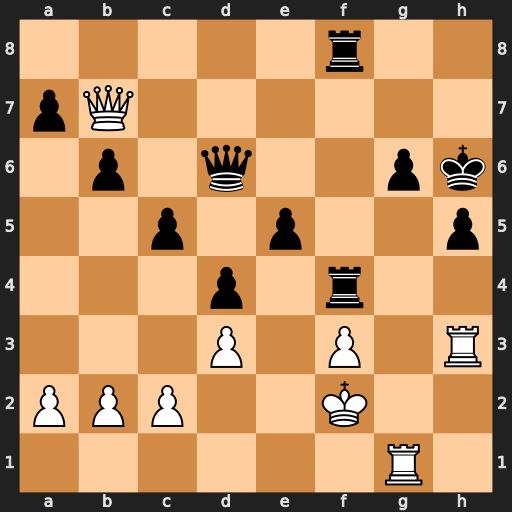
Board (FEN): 5r2/pQ6/1p1q2pk/2p1p2p/3p1r2/3P1P1R/PPP2K2/6R1
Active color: w
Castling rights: -
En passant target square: -
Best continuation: Rxh5+ gxh5 Qg7#